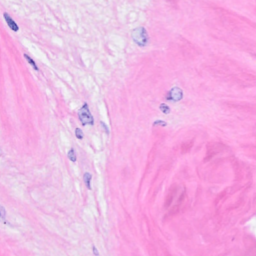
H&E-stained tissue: Breast